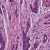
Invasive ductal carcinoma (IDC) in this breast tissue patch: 0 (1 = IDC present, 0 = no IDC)